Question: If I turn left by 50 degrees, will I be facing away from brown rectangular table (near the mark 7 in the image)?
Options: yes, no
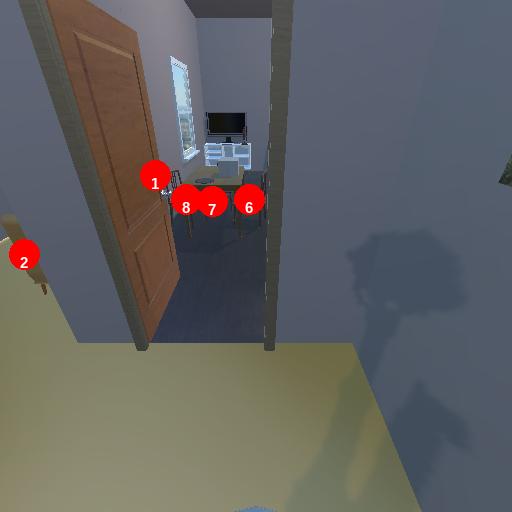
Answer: yes